Question: I'm storing data from Drupal into syslog into Graylog. I'd like to find all messages based on their severity (what Graylog seems to call level).
Here's a screenshot of some messages showing the "Level" field. These all happen to be Notices, but the search I entered is finding the word "Notice" in the message field, not in the Level field.

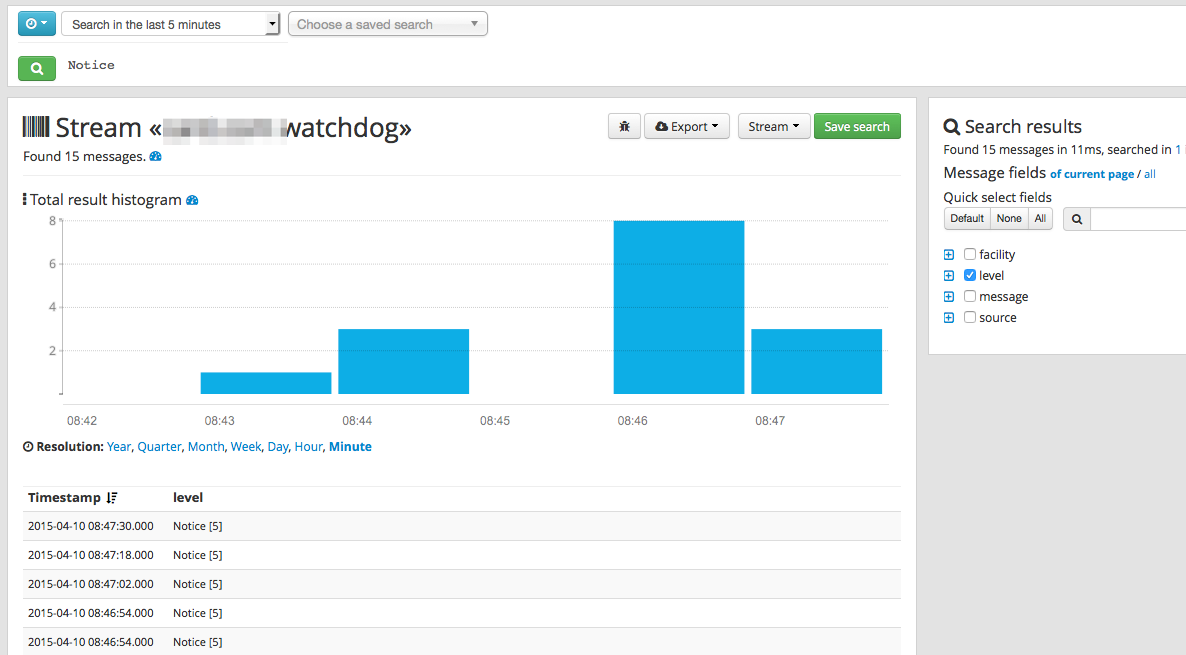
Answer: Since the Drupal logs are going through syslog (and Drupal's watchdog severity matches <URL> the levels you're looking for are stored in graylog by their numeric ID, e.g. 0-7.
So, use search "level:5" to find messages with a severity level of notice.
I found this notation out by clicking into a Graylog message and then clicking on the level field. Clicking on a field within a message highlight will put that field into the search section where you can see the notation required.